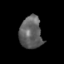
Tissue: skin
Cell type: Epithelial cells
Senescence score: 0.2786
Nuclear area (px): 711
Mean DAPI intensity: 96.823